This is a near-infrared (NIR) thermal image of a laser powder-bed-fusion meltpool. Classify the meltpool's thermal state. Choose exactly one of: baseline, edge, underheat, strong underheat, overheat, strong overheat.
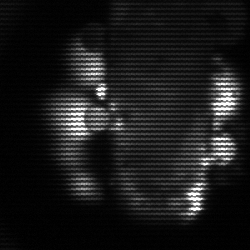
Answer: strong underheat